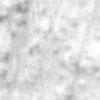
Label: no_change